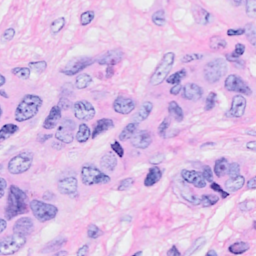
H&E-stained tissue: Breast